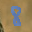
Label: 8